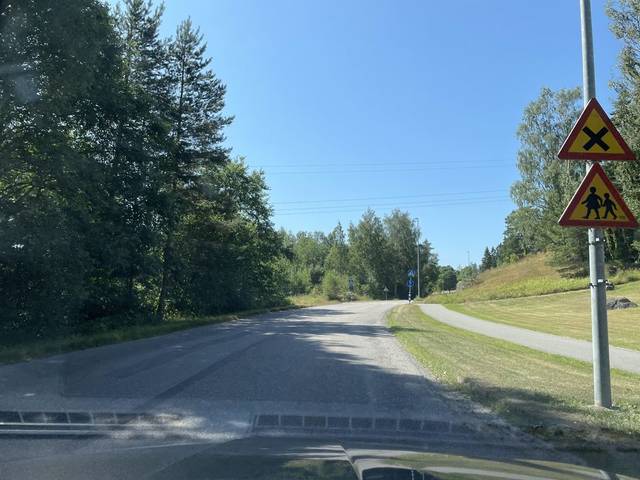
Region: Finland
Coordinates: 60.09, 24.387